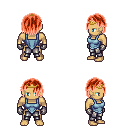
a pixel art fantasy rpg character, male body template, human, tanned skin, blue vest, metal pants, red bangs hairstyle, gold tiara, metal gloves, four views (front, back, left, right), 2x2 character sprite sheet, small pixel art, hard edges, no anti-aliasing